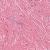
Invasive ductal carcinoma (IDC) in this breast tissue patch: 0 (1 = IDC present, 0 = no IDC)